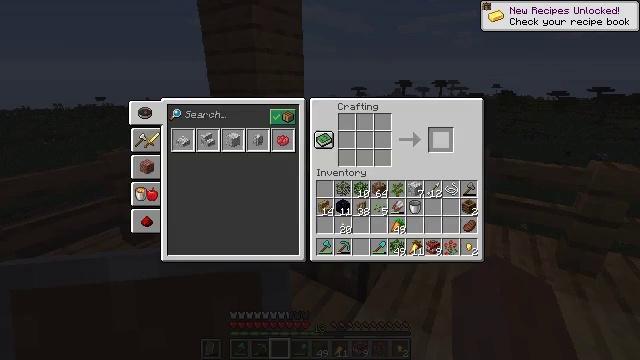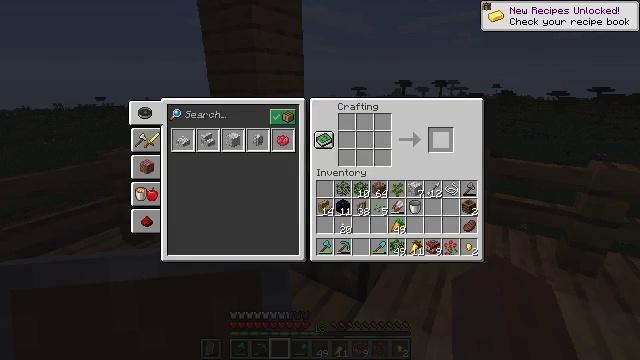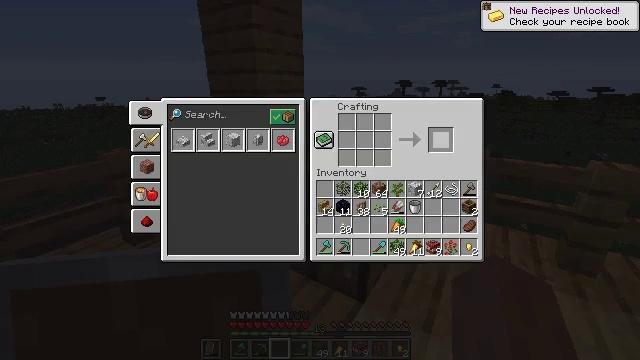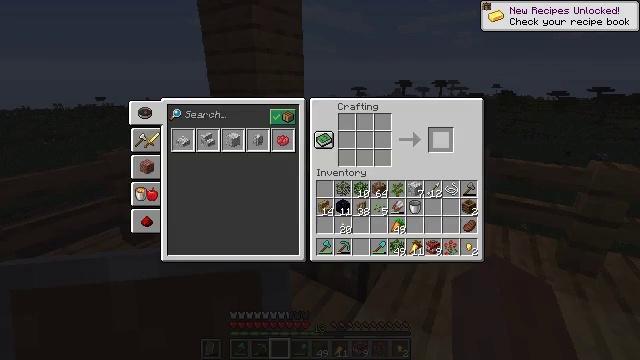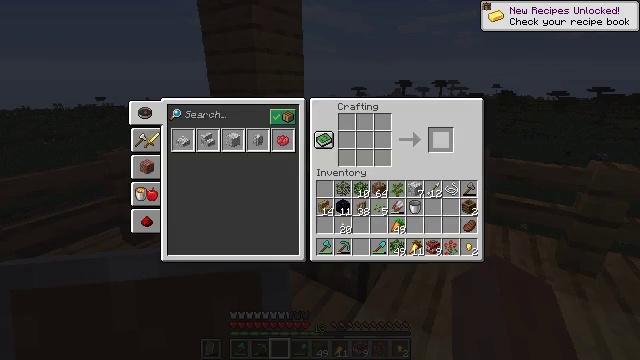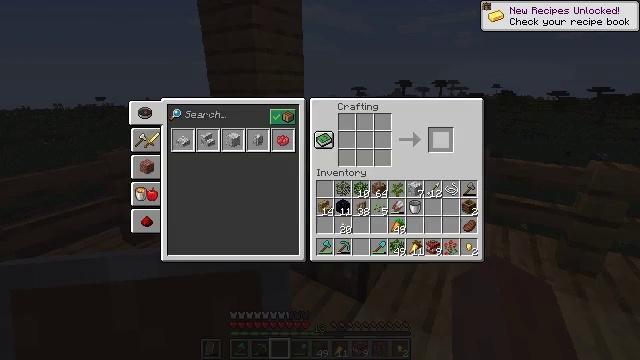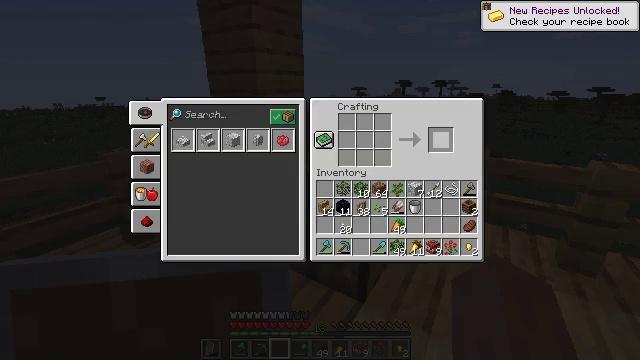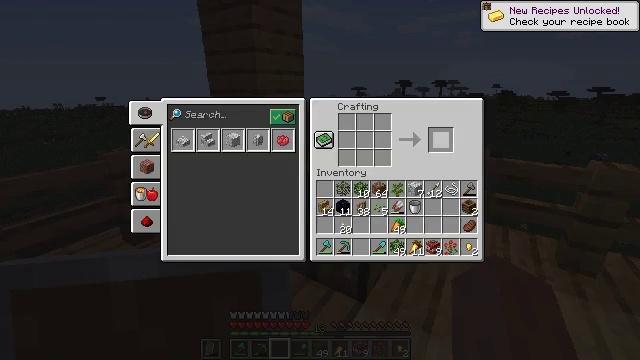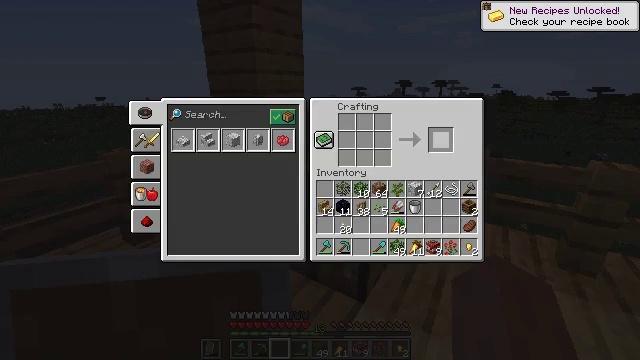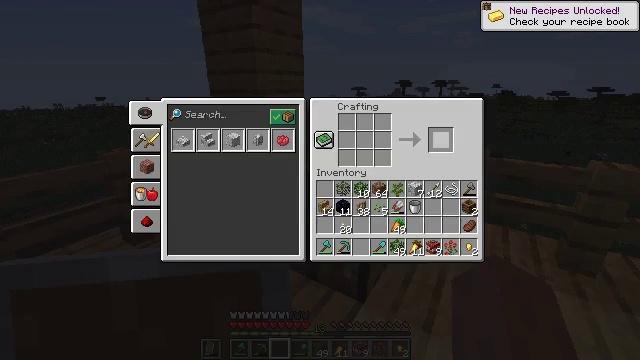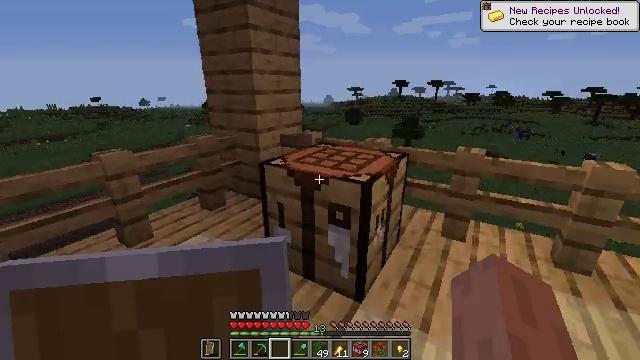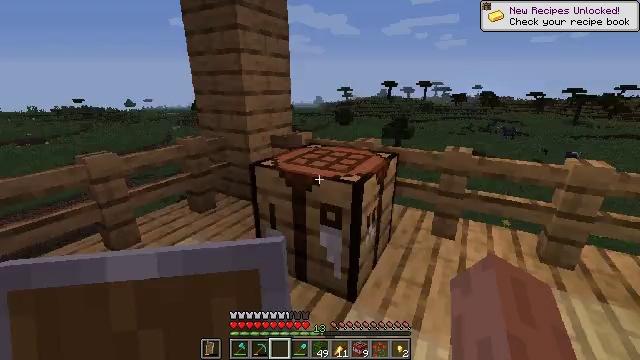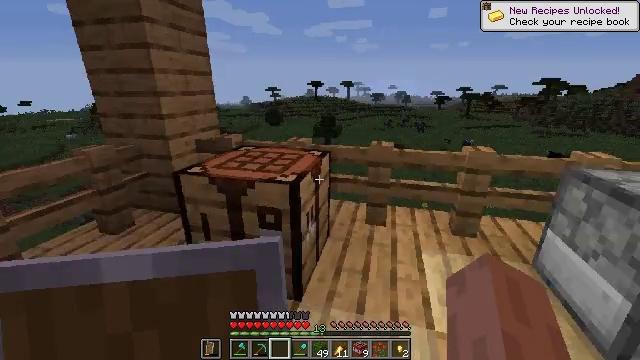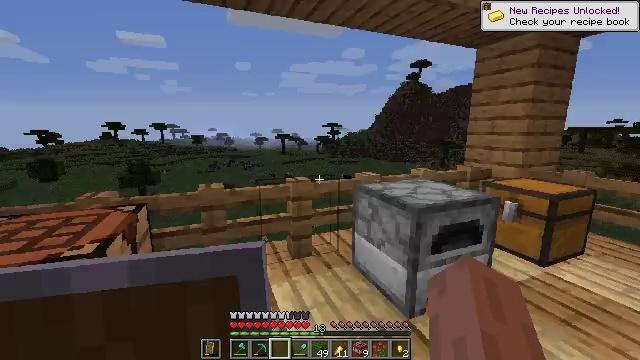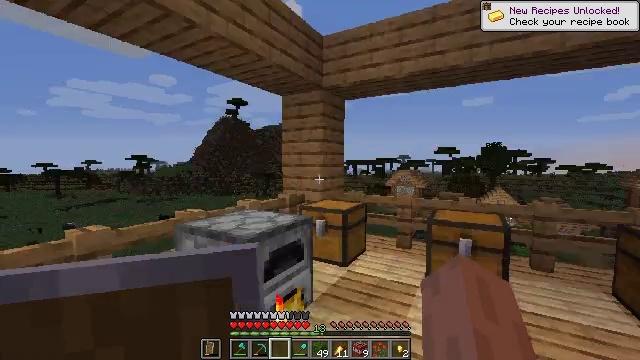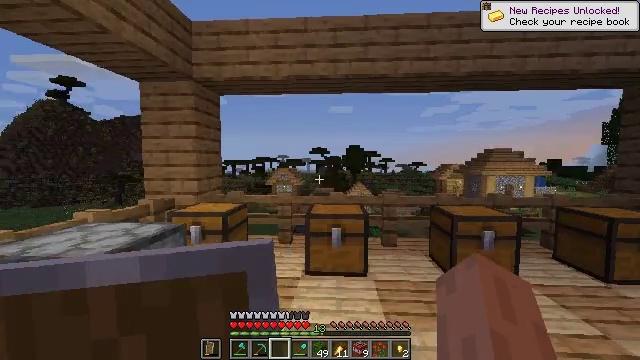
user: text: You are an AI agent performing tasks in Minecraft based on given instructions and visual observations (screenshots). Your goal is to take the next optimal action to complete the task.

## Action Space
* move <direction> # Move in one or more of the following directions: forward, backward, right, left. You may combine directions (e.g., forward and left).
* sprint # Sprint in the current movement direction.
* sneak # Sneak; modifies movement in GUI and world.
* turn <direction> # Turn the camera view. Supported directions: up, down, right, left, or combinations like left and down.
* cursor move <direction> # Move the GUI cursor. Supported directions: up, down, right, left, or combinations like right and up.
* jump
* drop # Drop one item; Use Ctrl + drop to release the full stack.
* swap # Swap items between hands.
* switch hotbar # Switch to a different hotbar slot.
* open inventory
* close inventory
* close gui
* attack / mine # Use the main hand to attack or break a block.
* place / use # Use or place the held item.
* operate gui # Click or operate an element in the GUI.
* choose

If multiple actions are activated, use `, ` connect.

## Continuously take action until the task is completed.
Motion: motion action
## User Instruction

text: Remove a rose bush from the inventory.
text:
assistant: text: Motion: sneak, open gui
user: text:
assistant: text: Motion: sneak
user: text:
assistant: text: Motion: sneak
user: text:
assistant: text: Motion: sneak
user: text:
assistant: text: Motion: sneak
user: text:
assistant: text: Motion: sneak
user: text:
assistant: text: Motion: sneak
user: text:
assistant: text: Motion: sneak
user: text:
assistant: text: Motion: sneak
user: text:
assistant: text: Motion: no_op
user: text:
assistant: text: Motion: turn right, close gui
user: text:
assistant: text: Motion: turn right, open inventory
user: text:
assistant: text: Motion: turn right and up
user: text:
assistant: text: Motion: turn right and up
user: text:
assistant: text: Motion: turn right
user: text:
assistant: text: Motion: turn right
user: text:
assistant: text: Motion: move forward
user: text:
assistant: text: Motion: move forward
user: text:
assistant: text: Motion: move forward, turn right
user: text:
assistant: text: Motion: move forward, turn right and down
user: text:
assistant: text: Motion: move forward, turn right and down
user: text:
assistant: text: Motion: move forward, sprint, turn right and down
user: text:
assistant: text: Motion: move forward, sprint, turn right
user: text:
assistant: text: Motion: move forward, sprint, turn right
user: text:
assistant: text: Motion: move forward, sprint, turn right
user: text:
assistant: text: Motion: move forward, sprint, turn left and up
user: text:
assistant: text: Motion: move forward, sprint
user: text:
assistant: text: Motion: move forward, sprint
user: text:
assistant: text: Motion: move forward, sprint, turn right
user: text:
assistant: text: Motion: move forward, sprint, turn right